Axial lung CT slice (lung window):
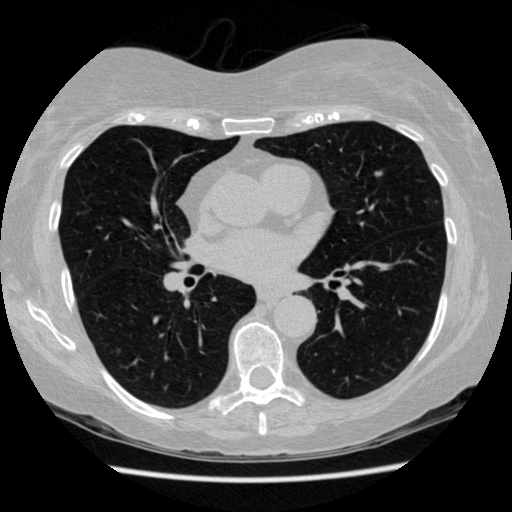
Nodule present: no